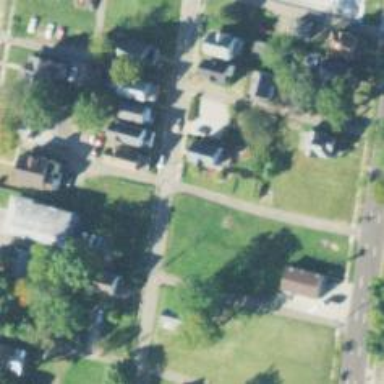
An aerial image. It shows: Alley classified as service road.